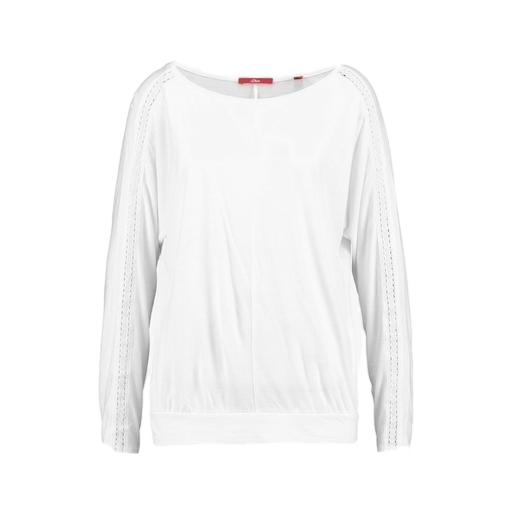
white long-sleeve top, white long sleeved t-shirt, white long aleeved shirt, white background